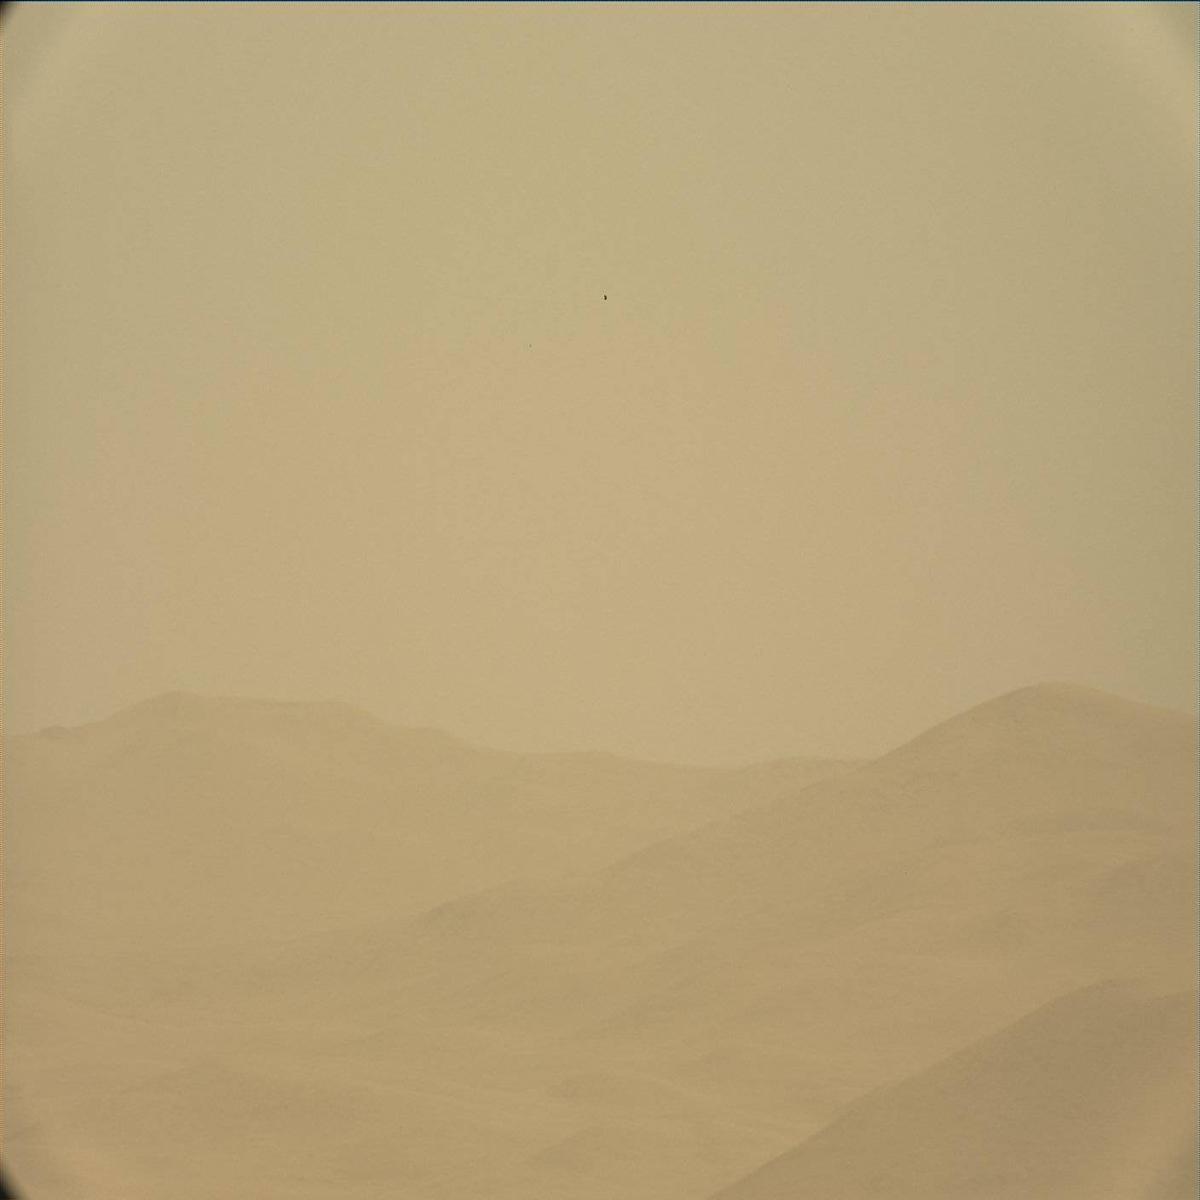
Terrain classes present: Ridge, Sand / Soil, Sky